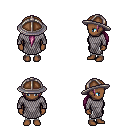
a pixel art fantasy rpg character, female body template, human, dark skin, chain mail, white pants, pink ponytail hairstyle, chain helm, four views (front, back, left, right), 2x2 character sprite sheet, small pixel art, hard edges, no anti-aliasing